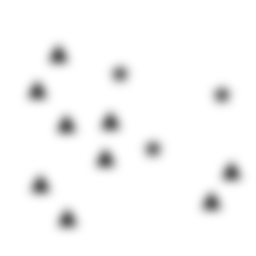
Squares: 0
Triangles: 9
Stars: 3
Total shapes: 12